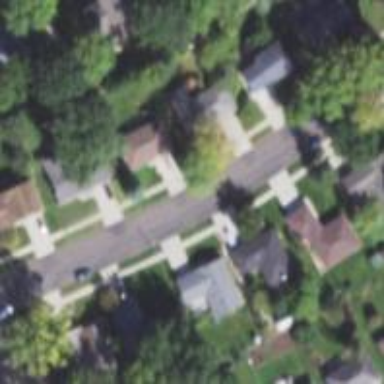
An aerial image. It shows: Residential road with asphalt surface and separate sidewalk.